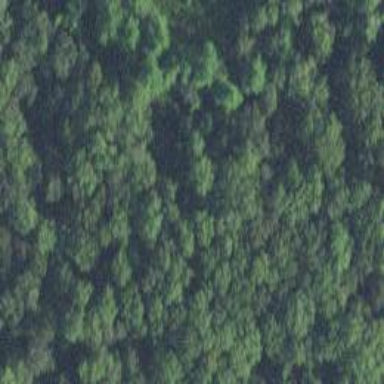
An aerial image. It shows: Mixed woodland with various types of leaves.